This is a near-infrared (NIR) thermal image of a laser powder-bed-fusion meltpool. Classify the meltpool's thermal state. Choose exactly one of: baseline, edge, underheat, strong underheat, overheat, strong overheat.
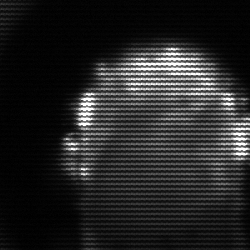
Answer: baseline